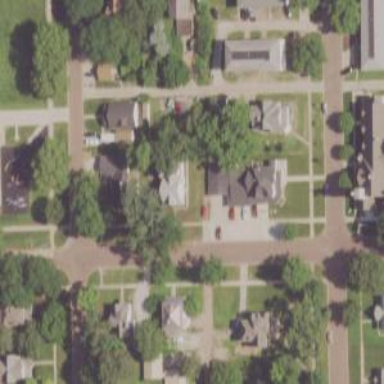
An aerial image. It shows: Alley classified as service road.